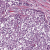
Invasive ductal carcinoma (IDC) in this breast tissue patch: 1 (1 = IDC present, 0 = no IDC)